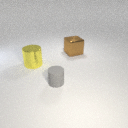
large yellow metal cylinder to the left of small gray rubber cylinder